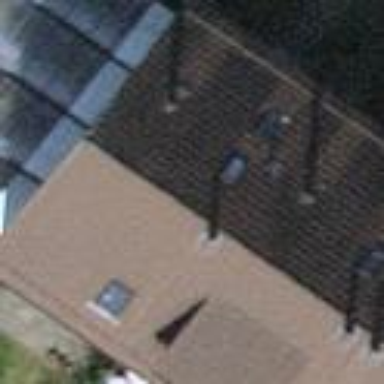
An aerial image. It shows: Gabled roofed house.